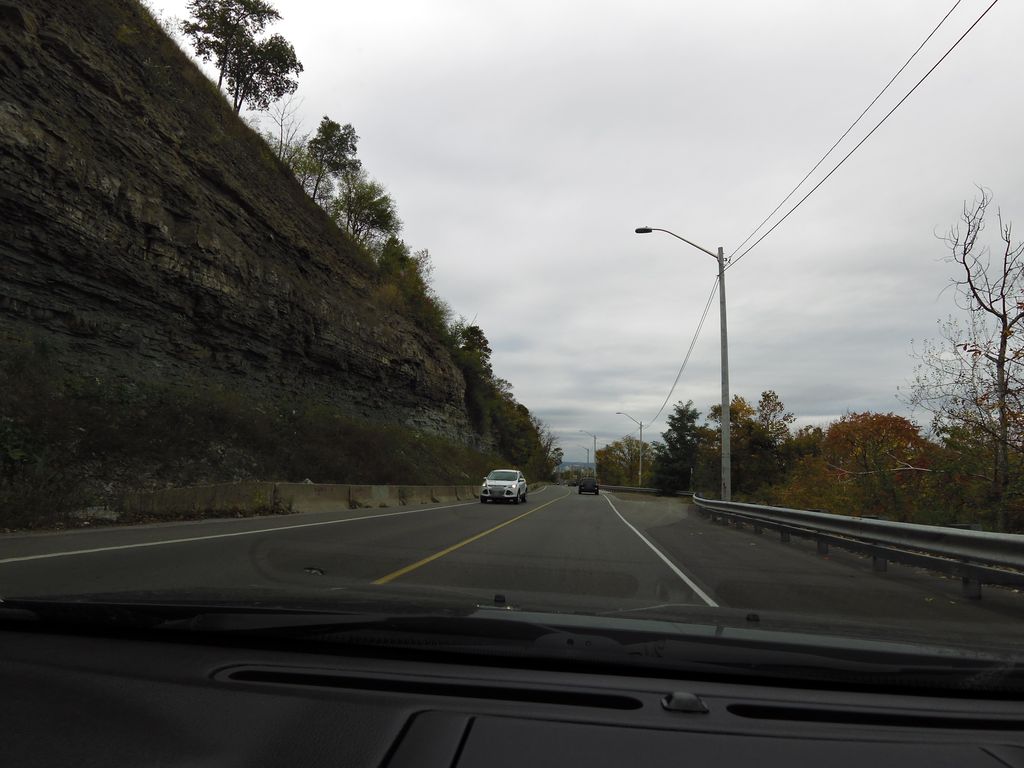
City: hamilton